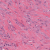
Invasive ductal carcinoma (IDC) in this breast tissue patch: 0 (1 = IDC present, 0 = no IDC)